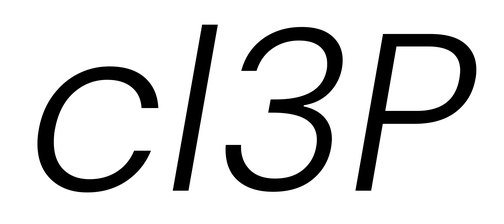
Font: Poppins-LightItalic